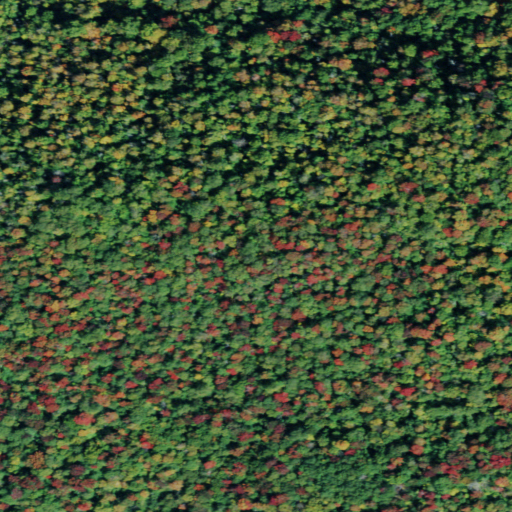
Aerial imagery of mountain in New York named Fawn Lake Mountain containing only deciduous forest